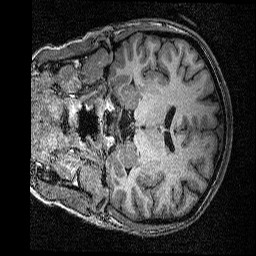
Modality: T1w
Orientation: coronal
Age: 23
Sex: female
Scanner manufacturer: siemens
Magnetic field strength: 3 T
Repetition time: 2.53 s
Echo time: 0.00342 s